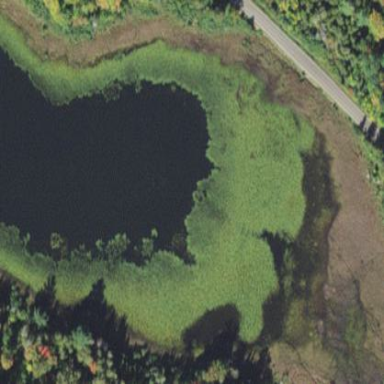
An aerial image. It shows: Peaceful pond surrounded by nature.